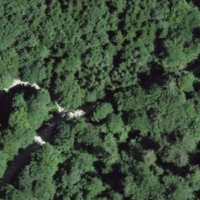
EUNIS habitat code: 44
Species observed at this site:
Angelica sylvestris